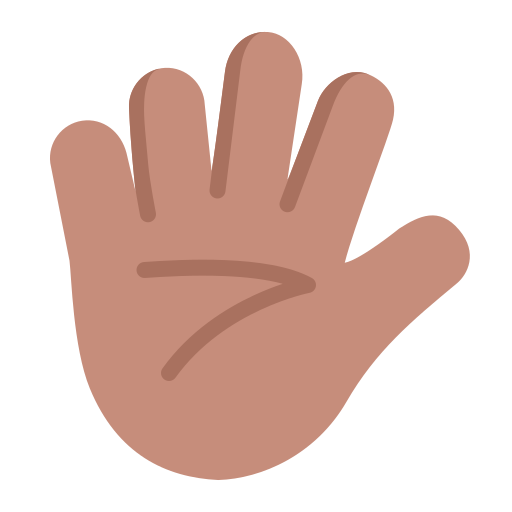
hand with fingers splayed flat